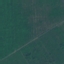
Land use / land cover: Forest